Field crop: maize
Growth stage: 1
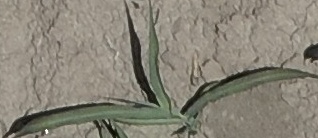
Species: sorghum